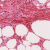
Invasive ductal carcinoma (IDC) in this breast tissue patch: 0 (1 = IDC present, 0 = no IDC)